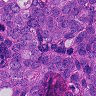
Metastatic tissue present: yes